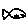
Label: fish